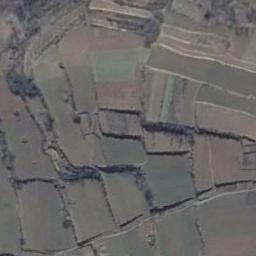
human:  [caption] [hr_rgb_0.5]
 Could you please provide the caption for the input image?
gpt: A large layer of brown and green mixed terraces .

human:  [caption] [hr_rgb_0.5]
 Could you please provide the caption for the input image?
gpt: Most of the terraces on this mountain are covered by vegetation .

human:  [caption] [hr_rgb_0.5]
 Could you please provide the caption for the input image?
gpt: The bare and green terrace is next to some trees .

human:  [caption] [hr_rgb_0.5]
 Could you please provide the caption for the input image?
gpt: Many green plants are on the terrace .

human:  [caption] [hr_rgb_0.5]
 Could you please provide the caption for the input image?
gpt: There are many terraces arranged irregularly .